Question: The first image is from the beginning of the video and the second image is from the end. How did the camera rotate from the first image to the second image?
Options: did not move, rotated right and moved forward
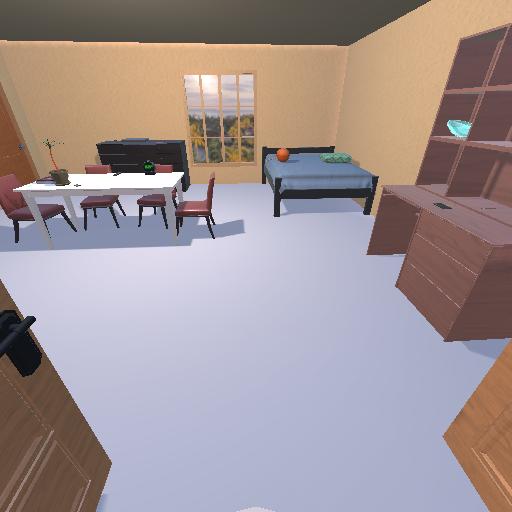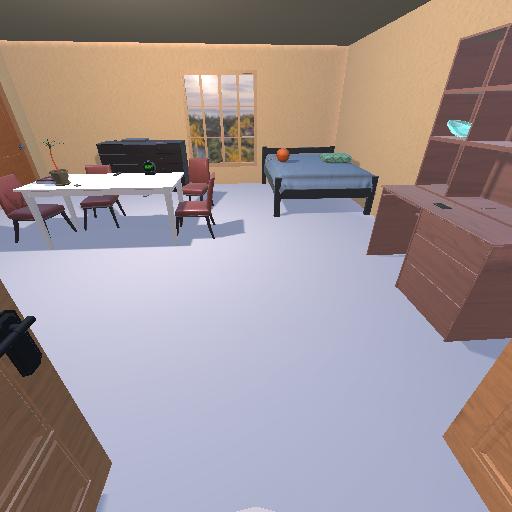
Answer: did not move